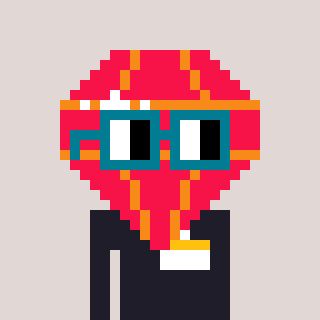
a pixel art character with square dark green glasses, a red diamond-shaped head and a grayscale-colored body on a warm background